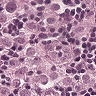
Metastatic tissue present: yes